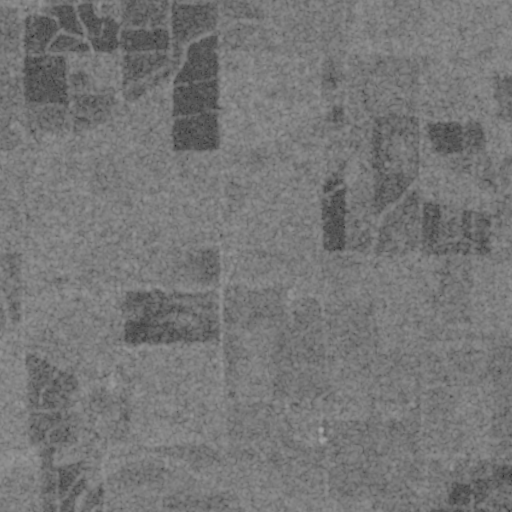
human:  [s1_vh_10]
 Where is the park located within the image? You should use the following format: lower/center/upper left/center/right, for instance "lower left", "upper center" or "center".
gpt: The park is located in the lower left of the image.
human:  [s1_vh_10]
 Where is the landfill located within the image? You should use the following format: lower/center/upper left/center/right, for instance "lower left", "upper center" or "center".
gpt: There is no landfill in the image.

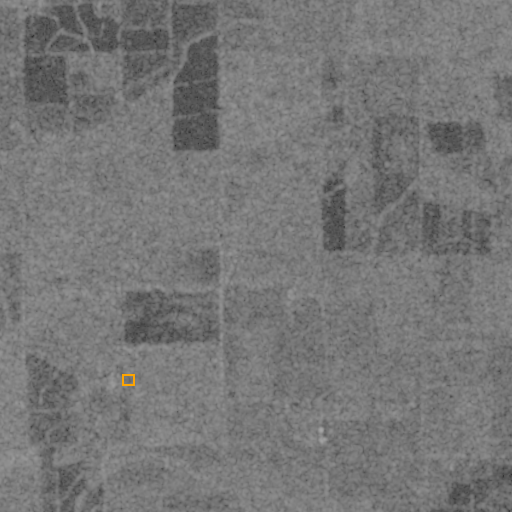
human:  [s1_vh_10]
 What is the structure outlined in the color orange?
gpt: The structure outlined in orange is a park.
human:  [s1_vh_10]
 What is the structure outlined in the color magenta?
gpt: There is no magenta outline.